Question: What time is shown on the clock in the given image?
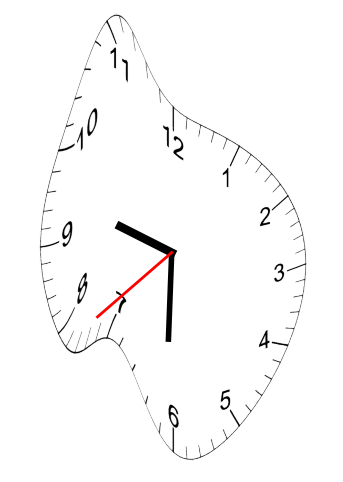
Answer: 09:30:38